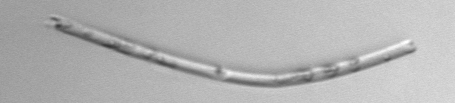
Label: Eucampia_morphytype1